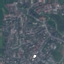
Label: Residential